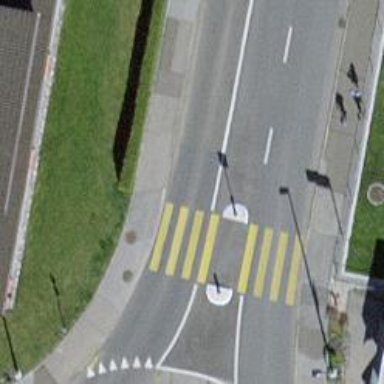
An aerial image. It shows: Uncontrolled zebra crossing on the road.